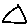
Label: triangle